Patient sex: M
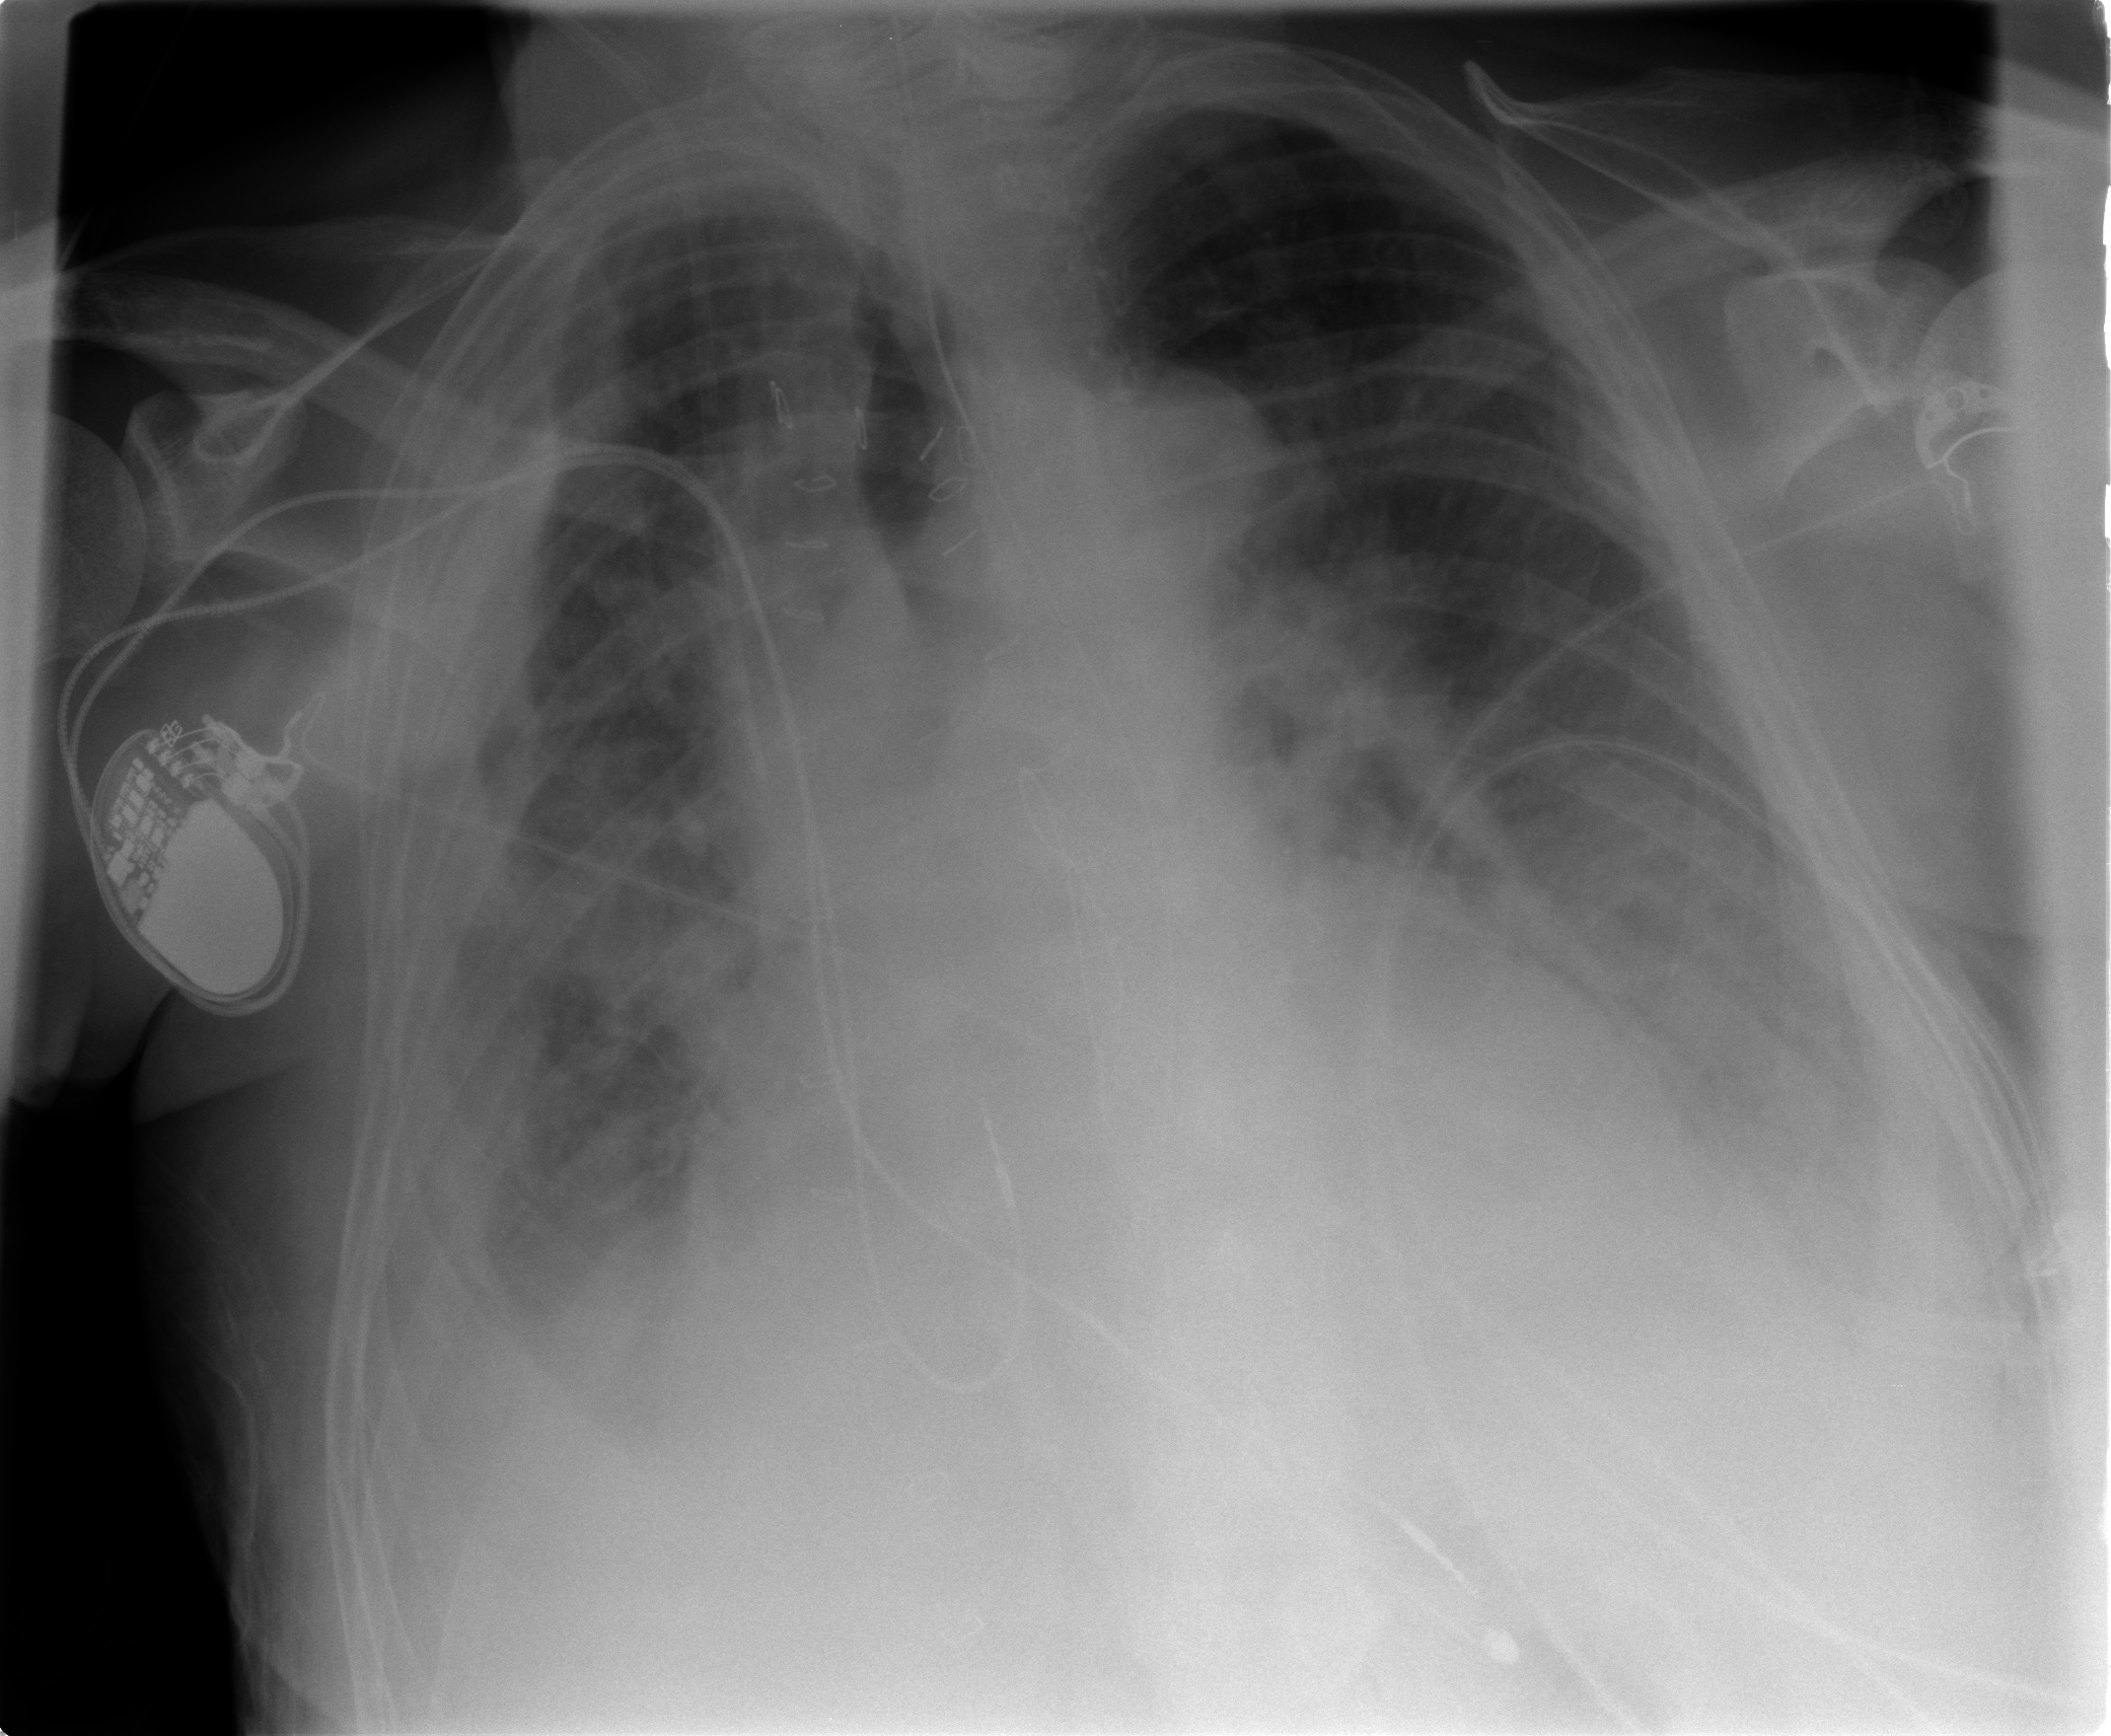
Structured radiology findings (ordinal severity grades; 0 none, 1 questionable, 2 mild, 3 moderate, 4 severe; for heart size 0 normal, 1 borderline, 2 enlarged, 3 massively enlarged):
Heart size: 2
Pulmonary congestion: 2
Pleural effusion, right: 3
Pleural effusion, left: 2
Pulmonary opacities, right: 2
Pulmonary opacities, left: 1
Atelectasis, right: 3
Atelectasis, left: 2